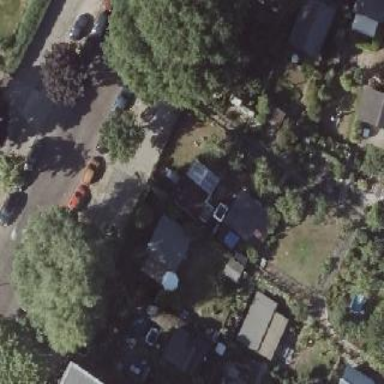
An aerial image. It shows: Plot within allotments.